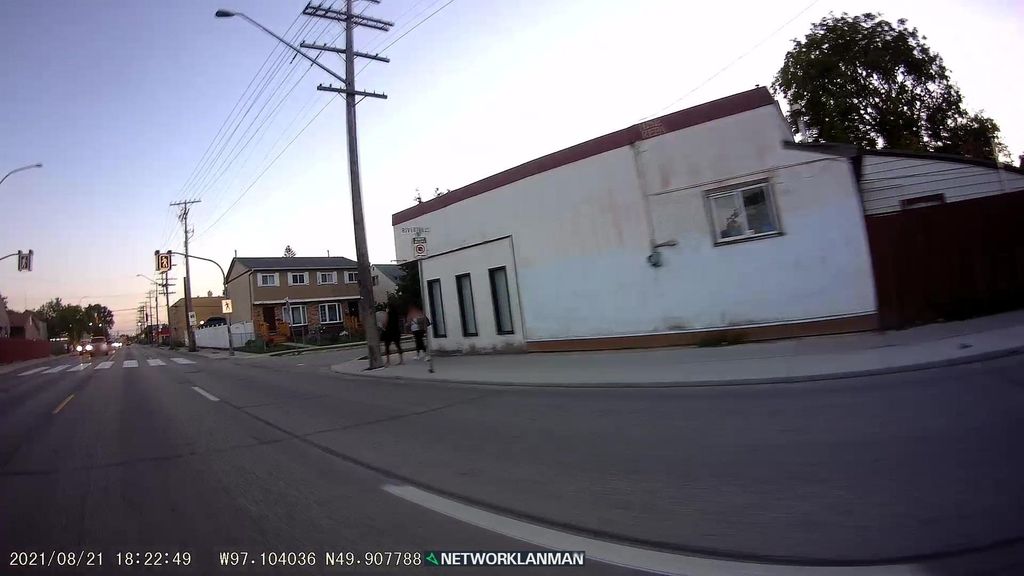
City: winnipeg